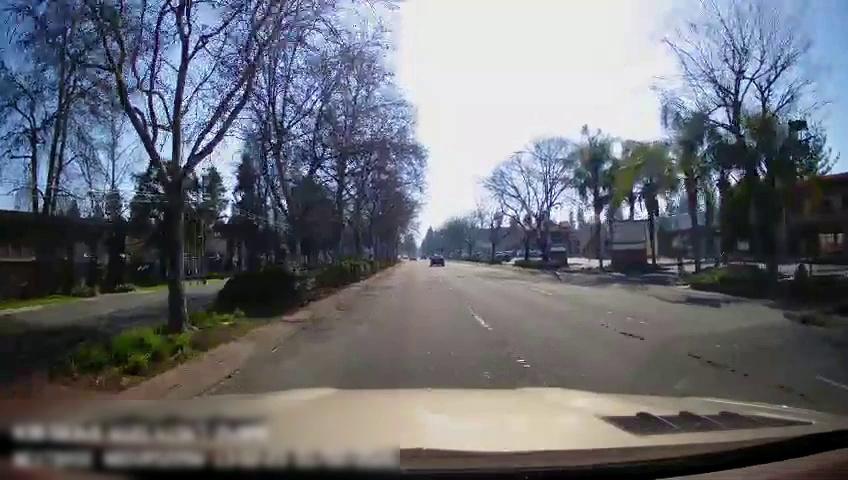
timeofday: Day
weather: Sunny
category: Drivable Space
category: Drivable Space
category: Vehicles | Car
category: Lanes | Current Lane
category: Lanes | Alternate Lane